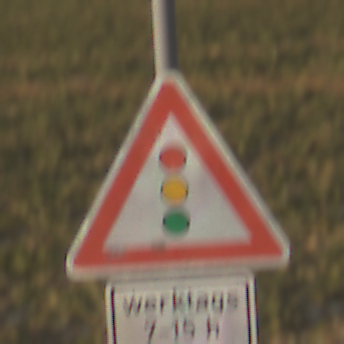
Verkehrszeichen: Lichtzeichenanlage
Zusatzzeichen unten: ZeitangabenMitBeschraenkungAufWochentage10
Umgebung: Outdoor, Nature
Tageszeit: SunriseSunset
Wetter: PartlyCloudy
Licht: Natural
Jahreszeit: NotSpecified
Kontrast: HighContrast